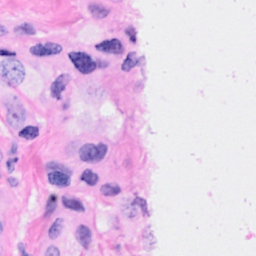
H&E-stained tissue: Breast